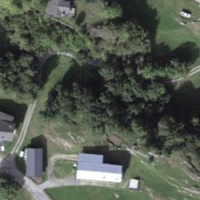
EUNIS habitat code: 23
Species observed at this site:
Maniola jurtina